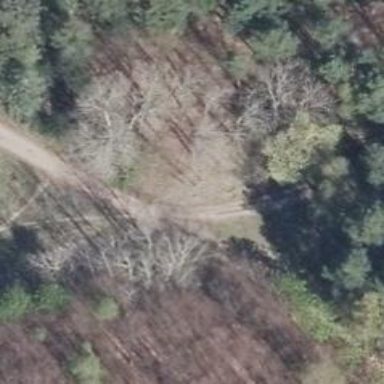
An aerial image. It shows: Compacted track with grade2 level.